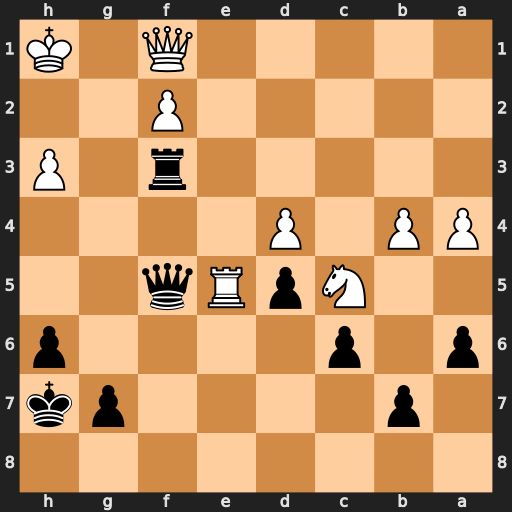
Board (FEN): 8/1p4pk/p1p4p/2NpRq2/PP1P4/5r1P/5P2/5Q1K
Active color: b
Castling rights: -
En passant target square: -
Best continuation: Rxh3+ Qxh3 Qxh3+